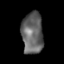
Tissue: lung
Cell type: Endothelial cells
Senescence score: 0.2321
Nuclear area (px): 878
Mean DAPI intensity: 99.846